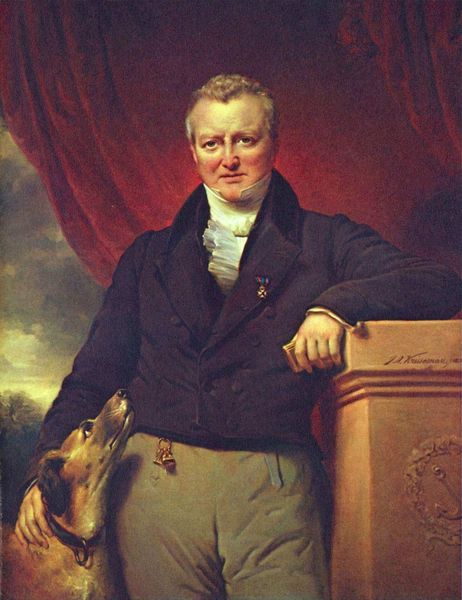
Titel: Porträt des Adriaan van der Hoop
Künstler: Jan Adam Kruseman
Standort: Amsterdam
Institution: Rijksmuseum
Schlagwörter: baum, dunkel, gemälde, hand, himmel, mann, schatten, weiß, wolken, bäume, grün, landschaft, ocker, braun, finger, grau, hell, hintergrund, licht, mund, nase, ohr, pfeiler, schwarz, stirn, säule, ausblick, blick, gürtel, hund, rot, schal, tier, tuch, wolke, beige, malerei, alt, anzug, blond, hemd, hose, jacke, jung, arm, augen, band, barock, falten, gesicht, inkarnat, kragen, samt, sockel, stehen, bildnis, herr, hände, portrait, porträt, signatur, vorhang, öl, natur, brüstung, haare, mantel, pose, stoff, adel, klassizismus, pflanze, pflanzen, england, kinn, seide, wald, fell, adlig, aussicht, herrschaft, relief, schrift, wangen, düster, halsband, hosen, backen, mauer, französisch, lehnen, unwetter, kaiser, könig, falte, karten, charles, ernst, knopfloch, streng, halstuch, angelehnt, podest, ellenbogen, aufstützen, knöpfe, jackett, revers, sakko, jacket, kritisch, weste, ring, halskette, pfosten, fett, buch, haustier, hochkragen, obrigkeit, soldat, schachtel, orden, posieren, stehkragen, kranz, rosig, jagd, pult, streicheln, gesims, anhänger, schnauze, jagdhund, windhund, antik, herzog, bäckchen, frontansicht, halsbinde, baldachin, windspiel, plissee, kapitän, anker, basis, karl, lord, postament, bänder, glocken, dokument, treue, standbild, jaket, schlappohren, herrchen, anstecker, gelehnt, feist, haaare, säuke, traperie, roter vorhang, standportrait, napoleonisch, phillip, stützt, aufgestützter arm, aufestützter arm, puult, 19. jahrhundert, 18. jahrhundert, jaghund